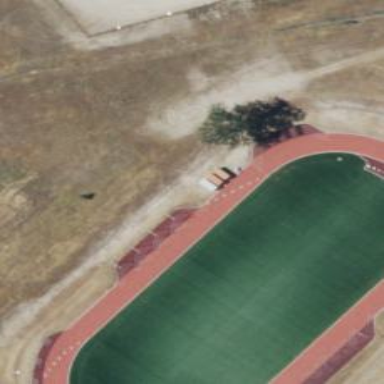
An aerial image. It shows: Track located within leisure land area.